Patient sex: M
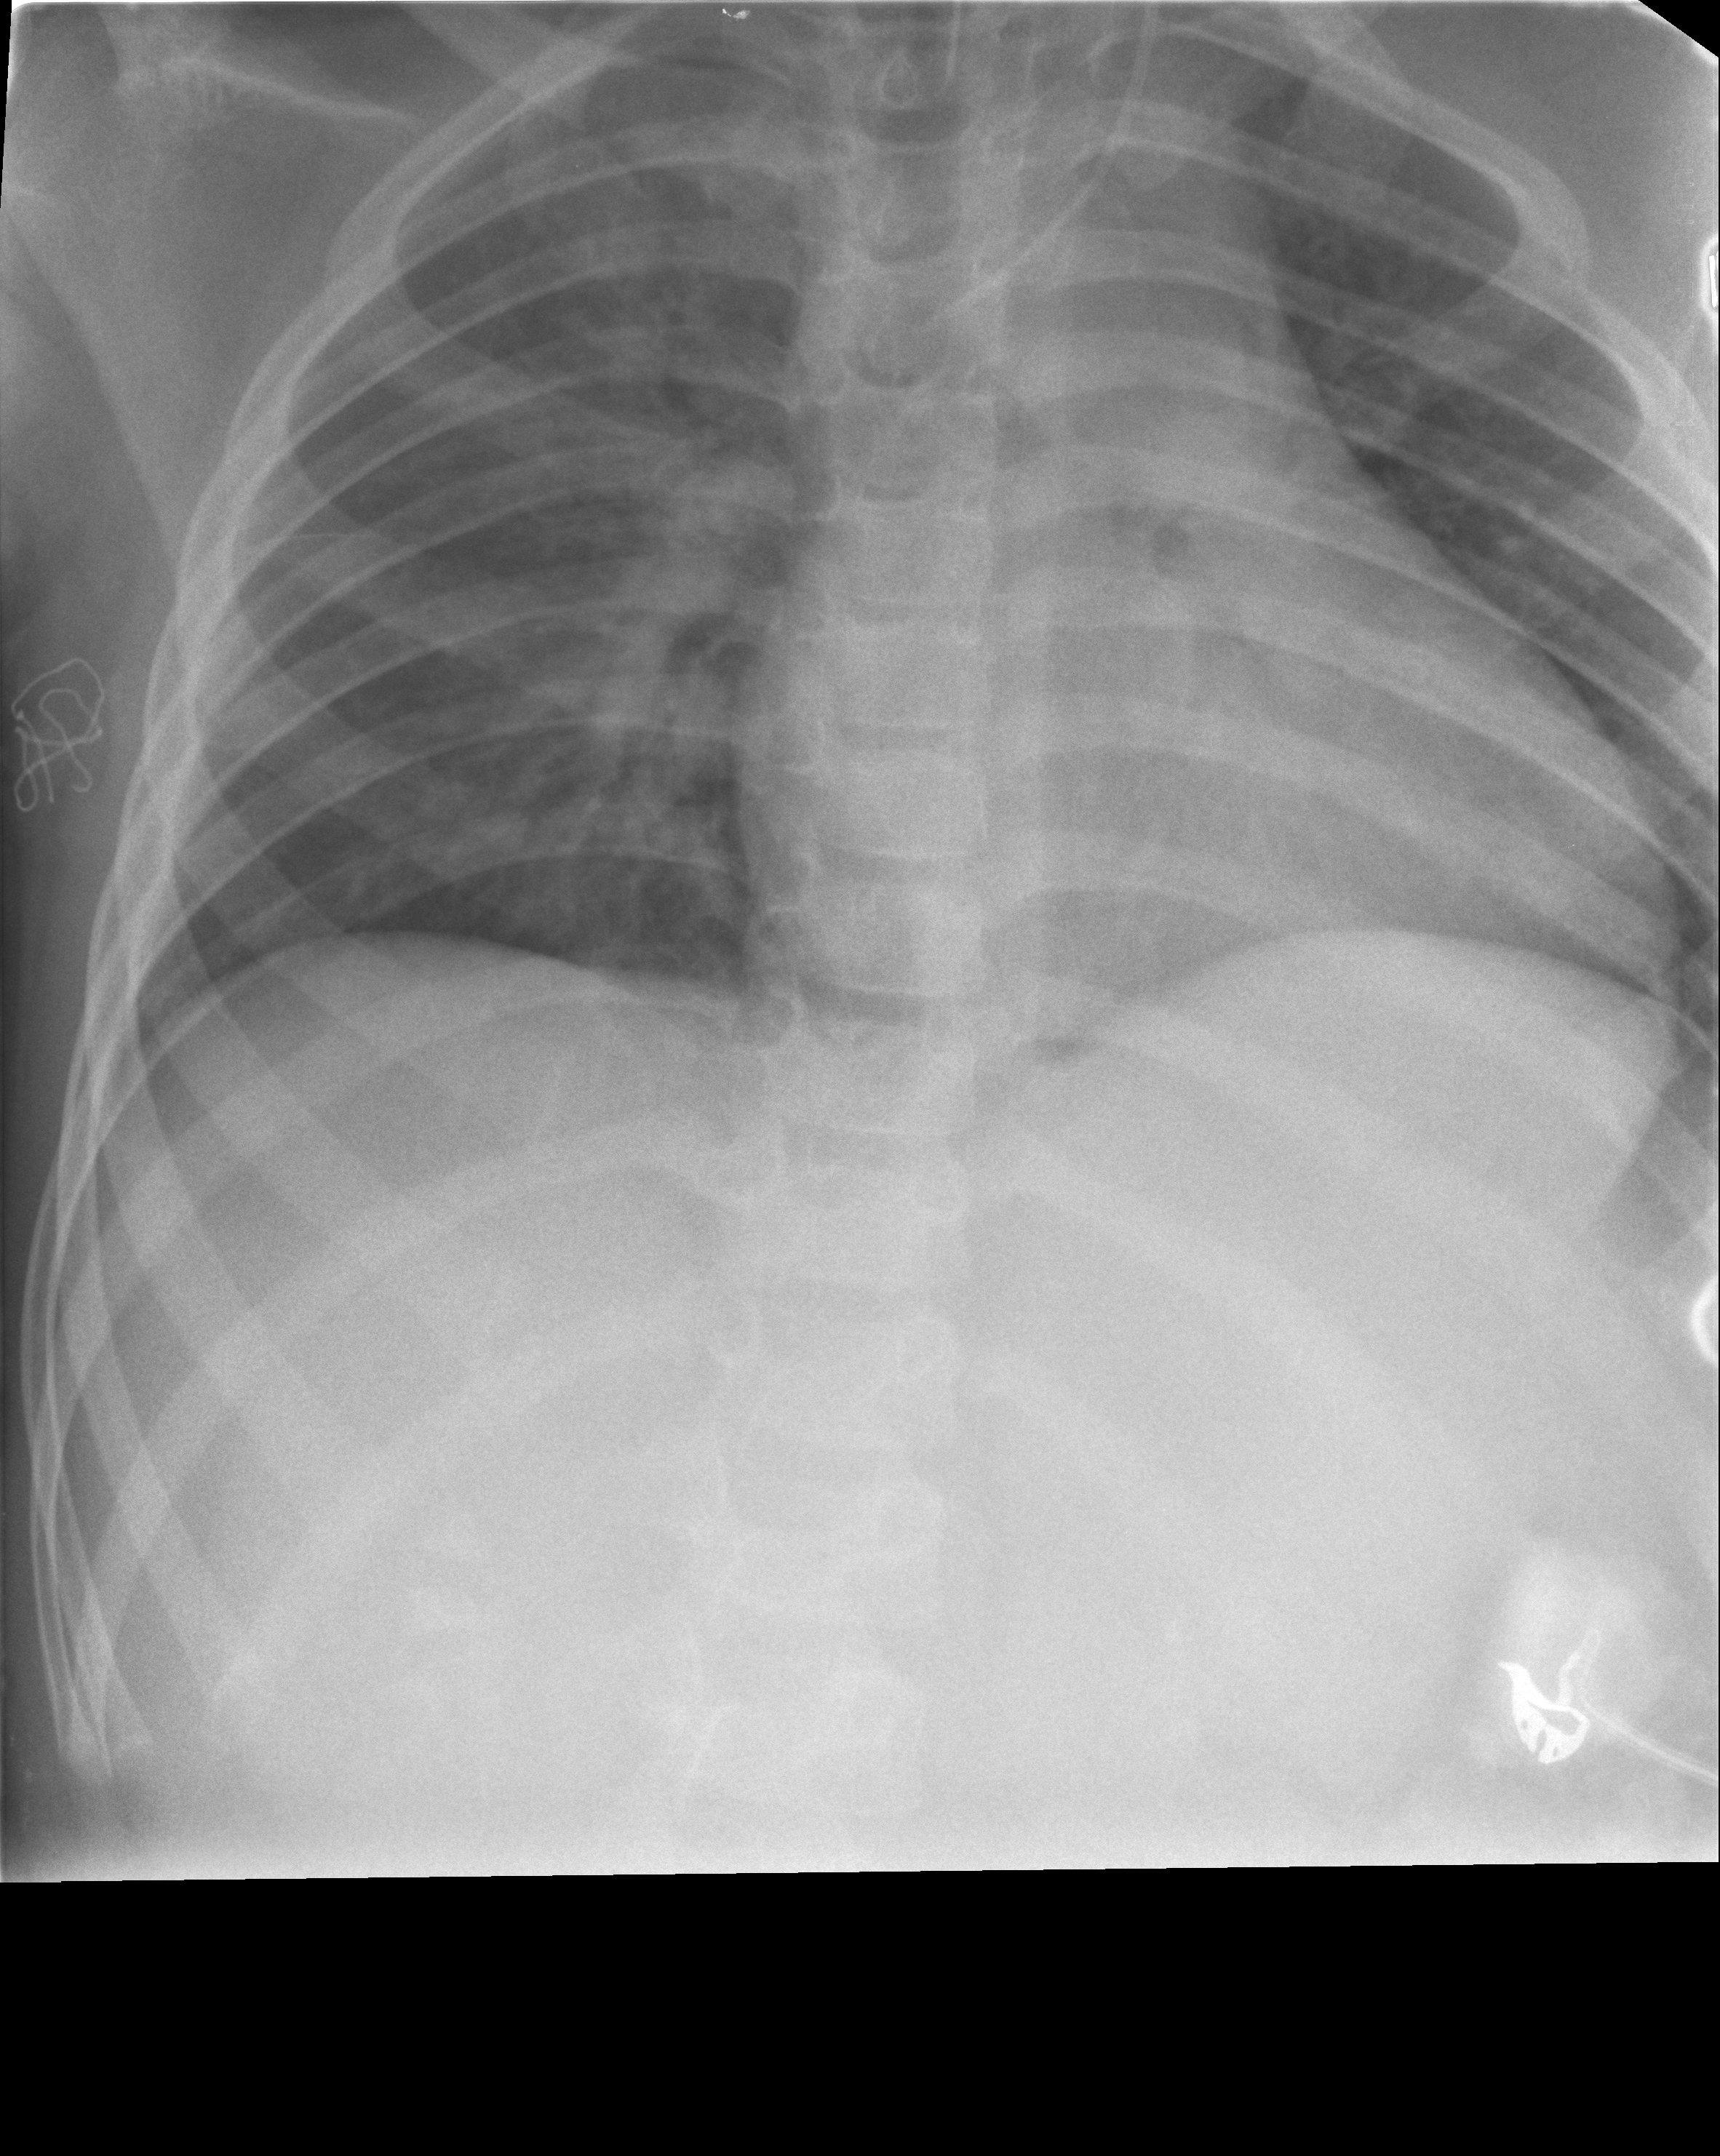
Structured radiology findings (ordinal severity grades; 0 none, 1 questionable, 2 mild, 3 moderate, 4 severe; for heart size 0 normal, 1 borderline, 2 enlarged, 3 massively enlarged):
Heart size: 0
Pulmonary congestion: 0
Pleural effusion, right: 0
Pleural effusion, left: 0
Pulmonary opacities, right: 2
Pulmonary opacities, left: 0
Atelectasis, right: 2
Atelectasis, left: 0